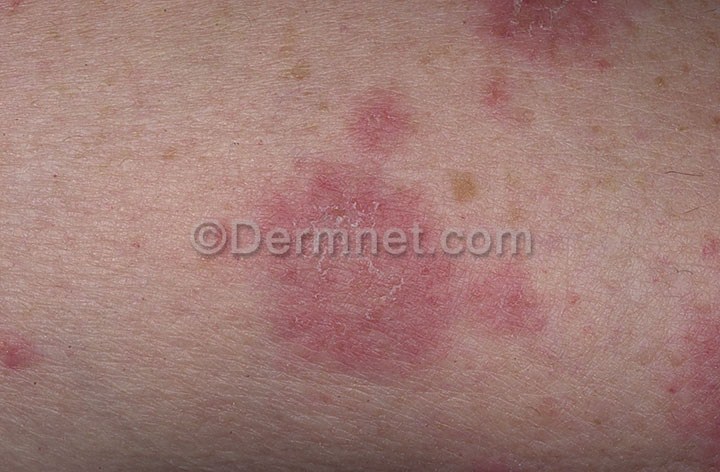
Disease: Psoriasis pictures Lichen Planus and related diseases